Question: Many of us must have come across apps like <URL> where you can pull down on the view containing an image and the image zooms in. And then when you let it go, the image zooms out to go back to its origin state.
Let's take an example from Tinder :
and

In it is done by
'''
- (void)viewDidLoad {
[super viewDidLoad];
self.imageView = [[UIImageView alloc] initWithImage:[UIImage imageNamed:@"church-welcome.png"]];
self.imageView.contentMode = UIViewContentModeScaleAspectFill;
self.cachedImageViewSize = self.imageView.frame;
[self.tableView addSubview:self.imageView];
[self.tableView sendSubviewToBack:self.imageView];
self.tableView.tableHeaderView = [[UIView alloc] initWithFrame:CGRectMake(0, 0, self.view.frame.size.width, 170)];
}
- (void)scrollViewDidScroll:(UIScrollView *)scrollView {
CGFloat y = -scrollView.contentOffset.y;
if (y > 0) {
self.imageView.frame = CGRectMake(0, scrollView.contentOffset.y, self.cachedImageViewSize.size.width+y, self.cachedImageViewSize.size.height+y);
self.imageView.center = CGPointMake(self.view.center.x, self.imageView.center.y);
}
}
'''
Since my expertise in Objective C and iOS is very limited, I am not being able to implement it in Android.
Here is what I think should be done :
- - -
Does anyone have any idea if there is any library that could be used for this purpose?
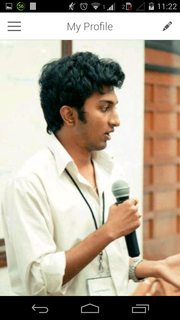
Answer: Check out this project:
<URL>
If you combine it with the ViewPagerIndicator library, you pretty much get Tinder's profile page feature set
<URL>